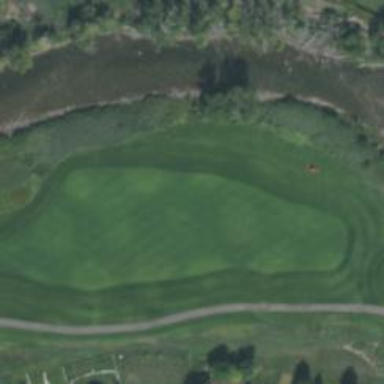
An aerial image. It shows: View of golf hole.